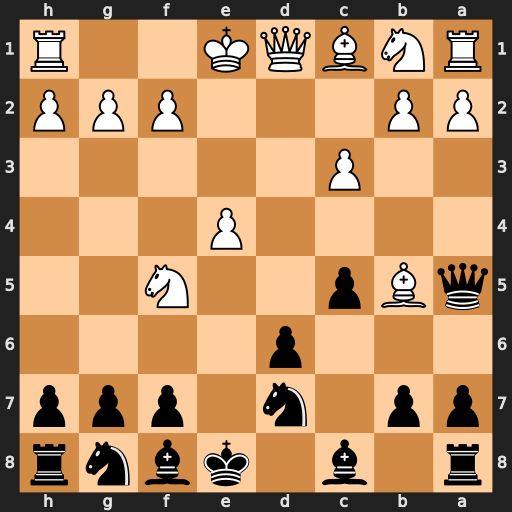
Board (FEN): r1b1kbnr/pp1n1ppp/3p4/qBp2N2/4P3/2P5/PP3PPP/RNBQK2R
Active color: b
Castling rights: KQkq
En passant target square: -
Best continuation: Qxb5 Nxd6+ Bxd6